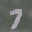
Label: 7